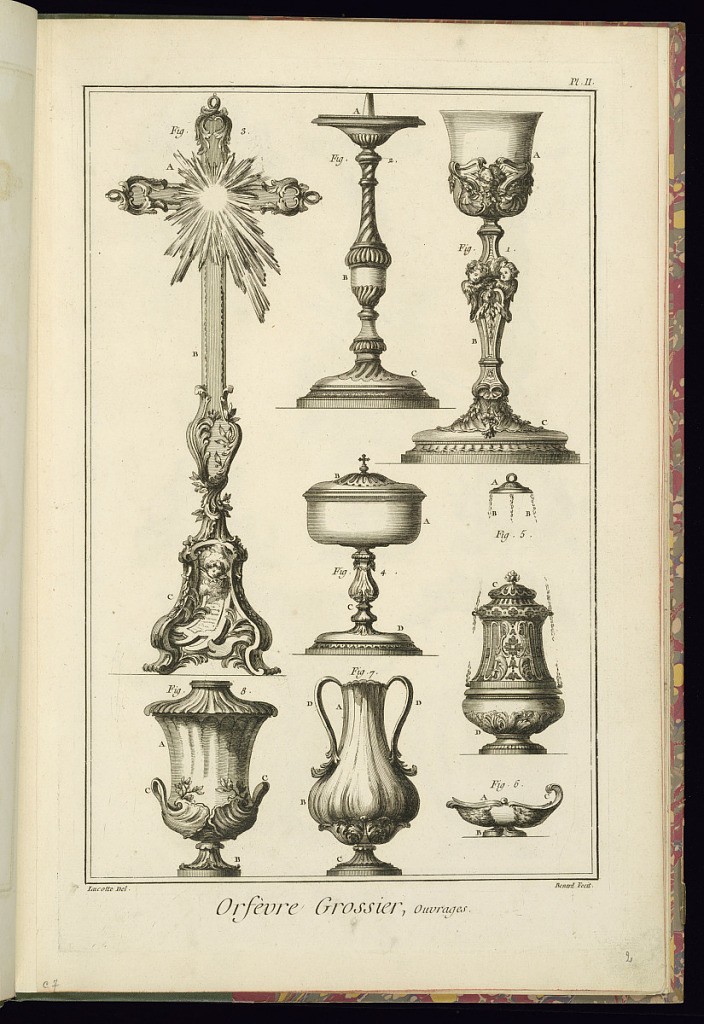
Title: Orfèvre Grossier, Ouvrages
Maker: J.R. Lucotte, French, 1733 – 1784
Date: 1762
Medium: Etching and engraving on laid paper
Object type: Print
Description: Plate depicting designs for eight silver liturgical objects. The objects include a thurible, candlestick, incense boat, chalice, monstrance, ewer, vase, and cup. The objects are decorated with rococo motifs, and angels. The objects are numbered and lettered. The plate is titled, numbered, and signed.